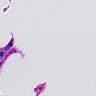
Metastatic tissue present: no